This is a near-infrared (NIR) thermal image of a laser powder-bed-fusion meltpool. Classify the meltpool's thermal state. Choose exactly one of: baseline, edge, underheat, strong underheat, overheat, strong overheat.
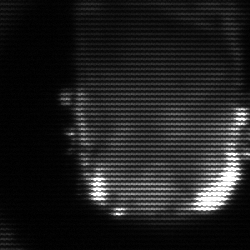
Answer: baseline